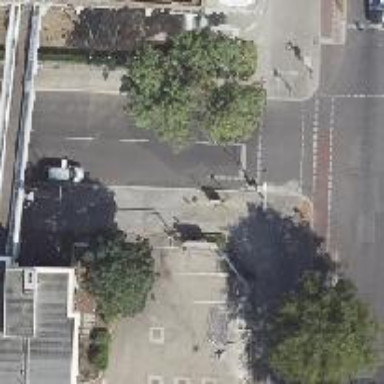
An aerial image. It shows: Road with traffic signals for signaling.